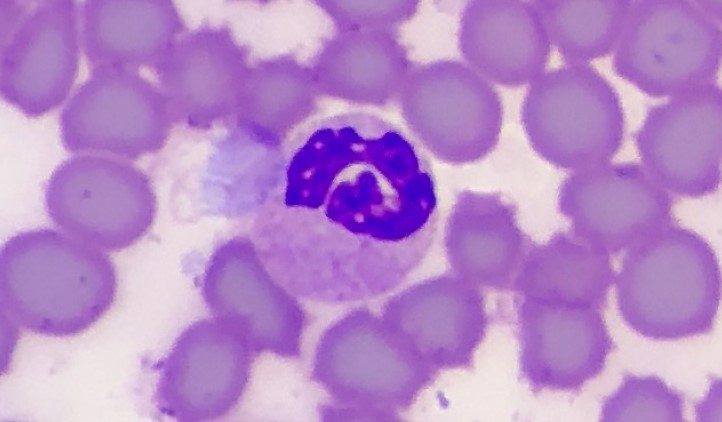
White blood cell type: Neutrophil